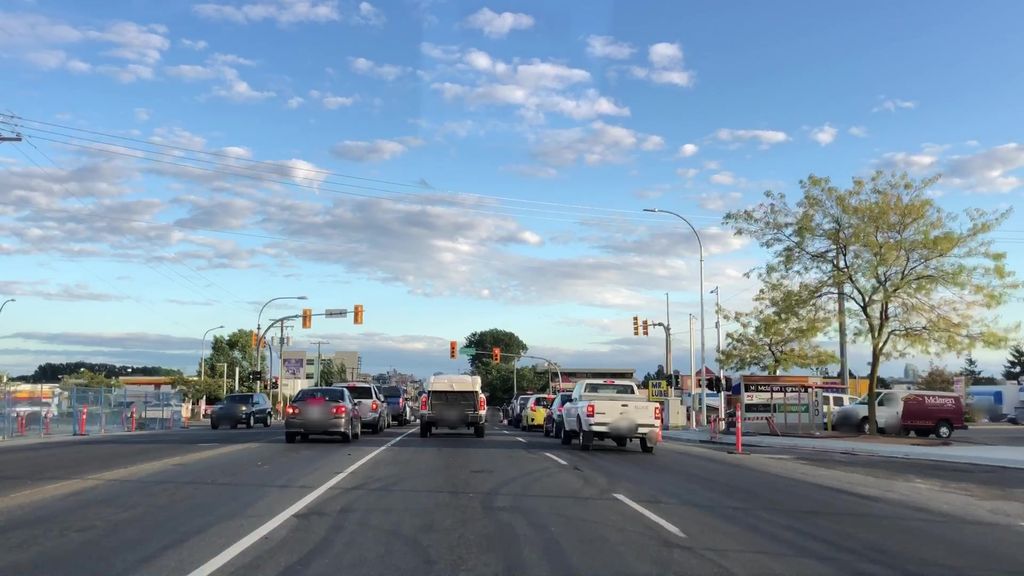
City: victoria